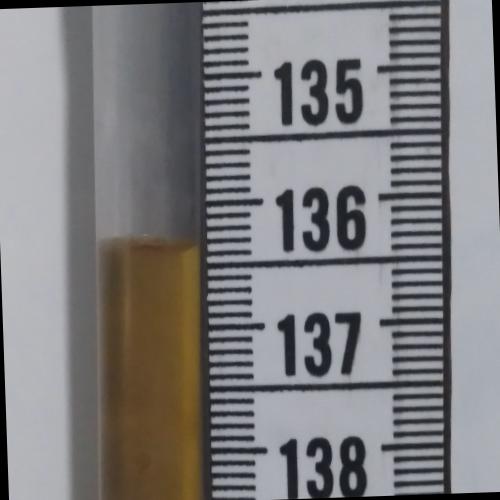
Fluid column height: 136.3 cm